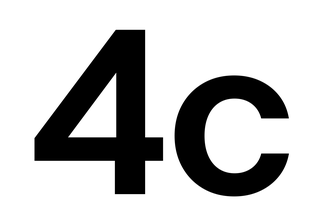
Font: InstrumentSans_SemiBold